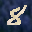
Label: 8